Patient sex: F
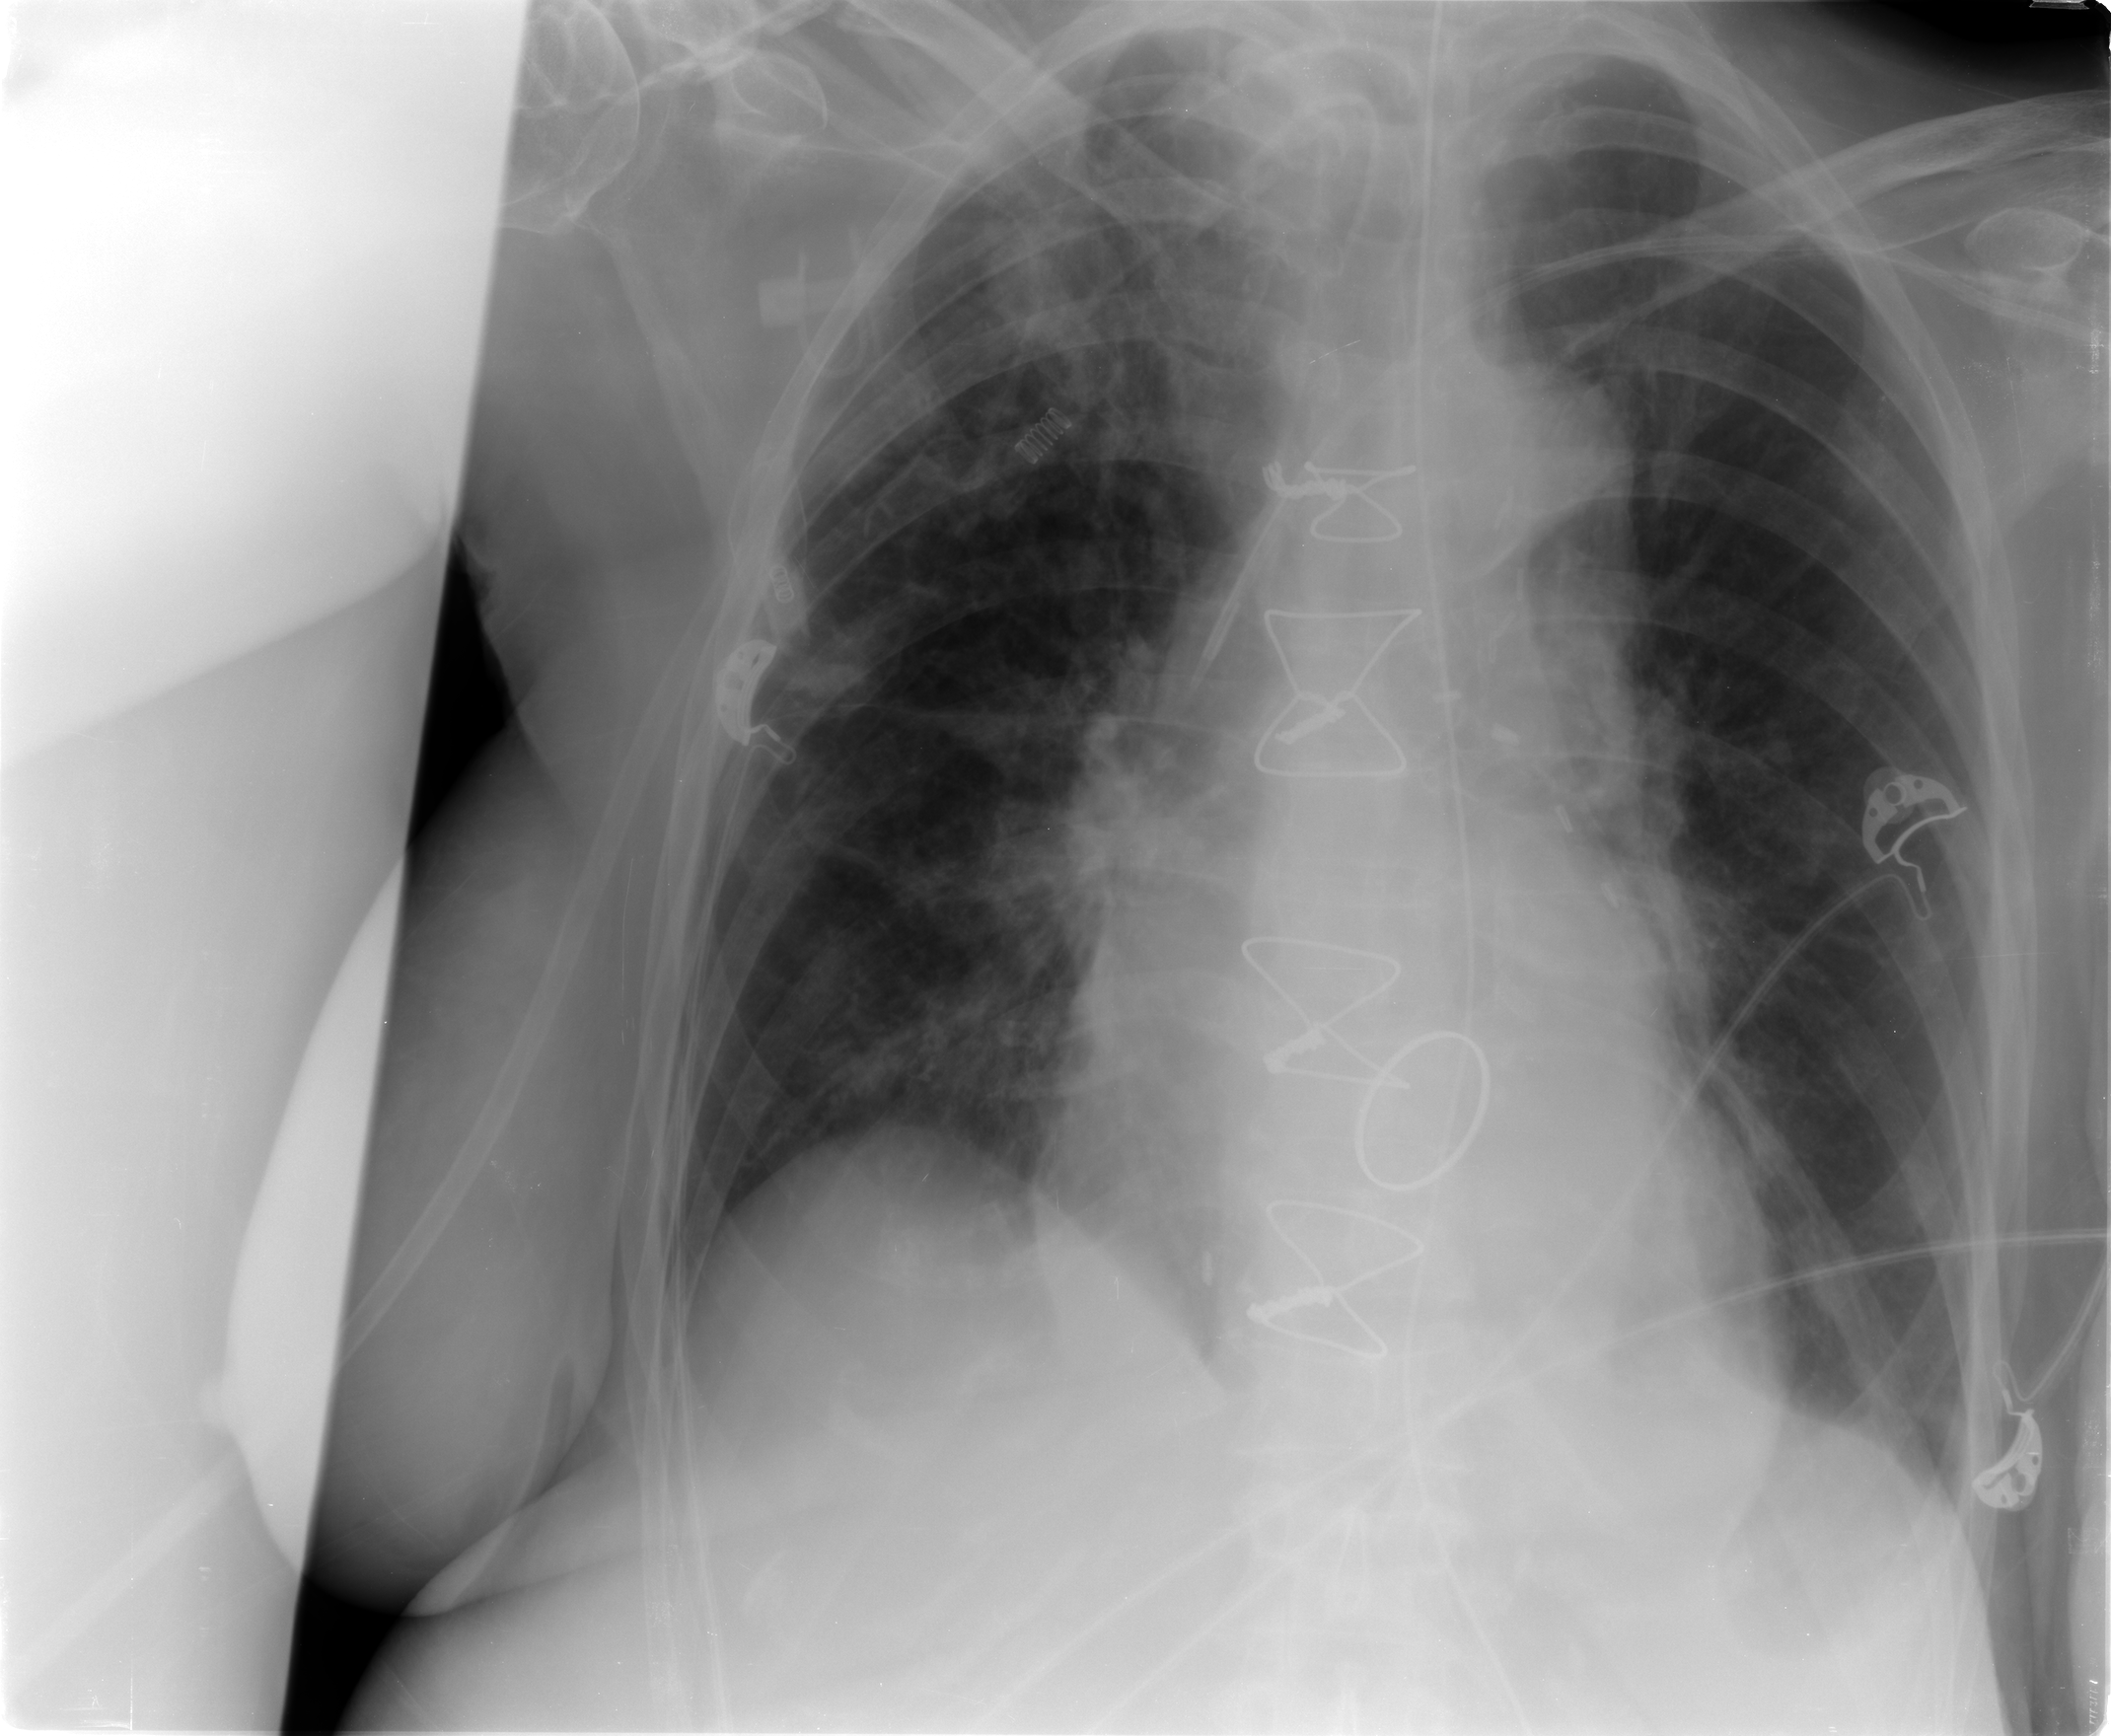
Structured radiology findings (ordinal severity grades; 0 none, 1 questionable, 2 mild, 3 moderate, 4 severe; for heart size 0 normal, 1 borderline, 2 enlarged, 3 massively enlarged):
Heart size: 2
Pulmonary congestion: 2
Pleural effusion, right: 0
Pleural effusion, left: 0
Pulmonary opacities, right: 1
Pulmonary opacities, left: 0
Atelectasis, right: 2
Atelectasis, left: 2